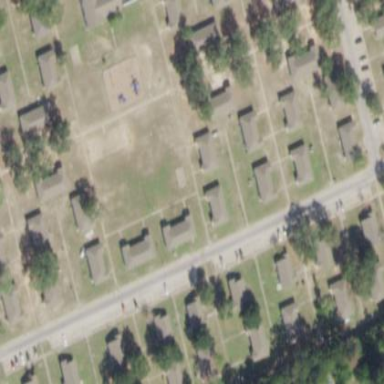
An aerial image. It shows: Residential area consisting of single-family homes.